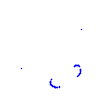
Particle: kaon